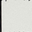
Piece: xx